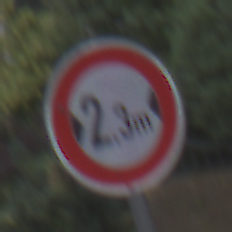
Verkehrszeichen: TatsaechlicheBreite2Komma3
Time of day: MorningAfternoon
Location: Outdoor (Urban)
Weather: Overcast
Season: NotSpecified
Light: Natural